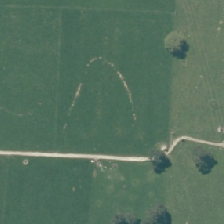
Land cover: shortrotation_cropland